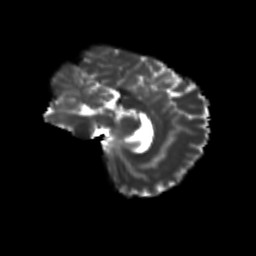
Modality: T2w
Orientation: sagittal
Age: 26
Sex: female
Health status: healthy
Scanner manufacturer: siemens
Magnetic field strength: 3 T
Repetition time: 8.6 s
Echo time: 0.095 s